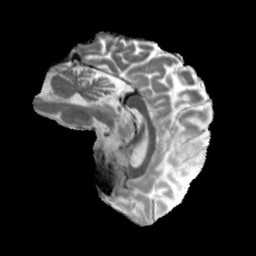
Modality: MD
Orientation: sagittal
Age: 30
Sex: female
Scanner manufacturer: siemens
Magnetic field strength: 6.98 T
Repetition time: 7.776 s
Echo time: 0.076 s